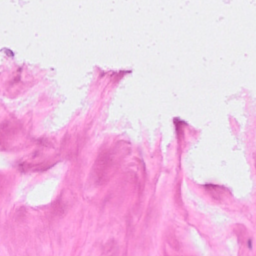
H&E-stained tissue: Breast